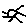
Label: sun